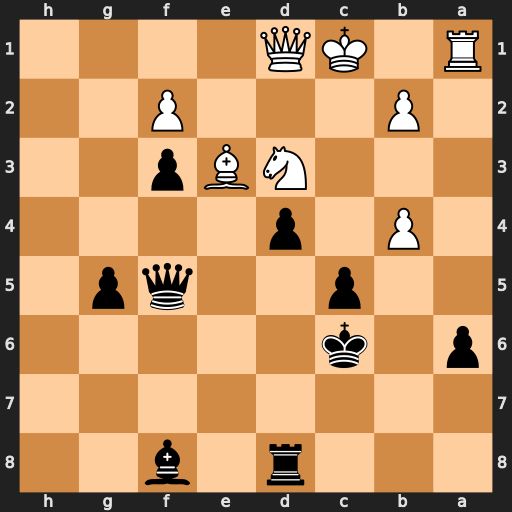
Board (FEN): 3r1b2/8/p1k5/2p2qp1/1P1p4/3NBp2/1P3P2/R1KQ4
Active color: b
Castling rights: -
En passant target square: -
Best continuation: dxe3 Rxa6+ Kc7